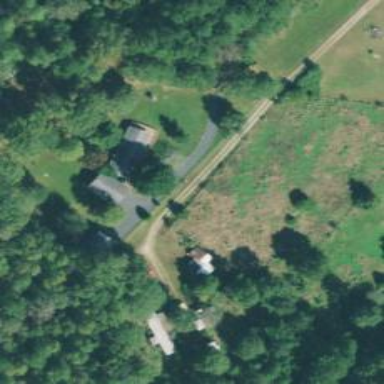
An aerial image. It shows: Driveway leading to service road.